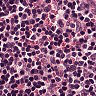
Metastatic tissue present: no